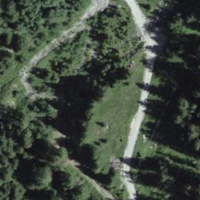
EUNIS habitat code: 43
Species observed at this site:
Pimpinella major
Erebia euryale
Erebia medusa
Pyrgus serratulae
Colias croceus
Dryas octopetala
Cirsium heterophyllum
Cyaniris semiargus
Cupido minimus
Hippocrepis comosa
Lasiommata maera